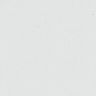
Metastatic tissue present: no